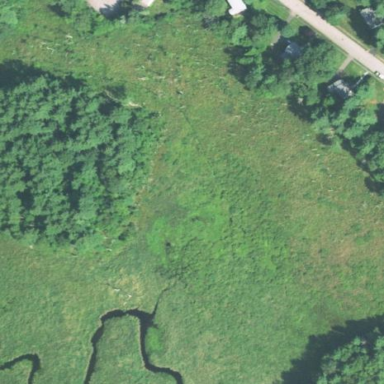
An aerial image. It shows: Marsh wetland.